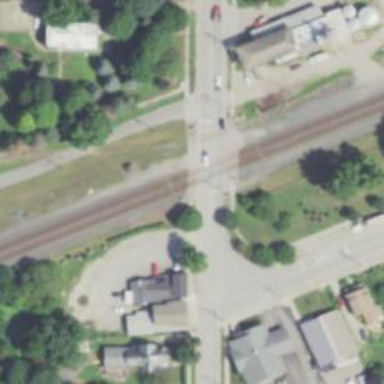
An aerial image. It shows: Crossing for the railway.